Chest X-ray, PA view. Patient: 38 years old, sex M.
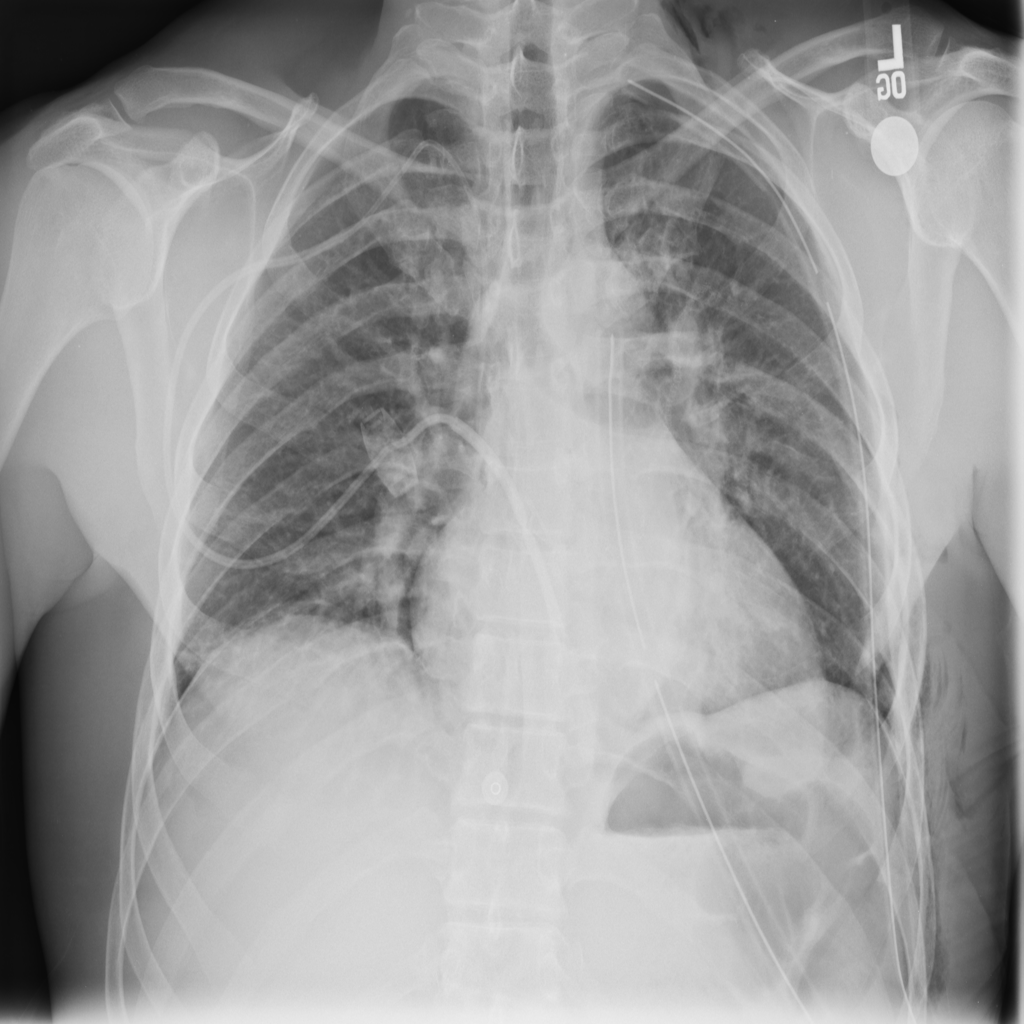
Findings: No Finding